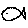
Label: fish